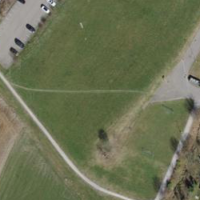
EUNIS habitat code: 55
Species observed at this site:
Rhamnus cathartica